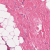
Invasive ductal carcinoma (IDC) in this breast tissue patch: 0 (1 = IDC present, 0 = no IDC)